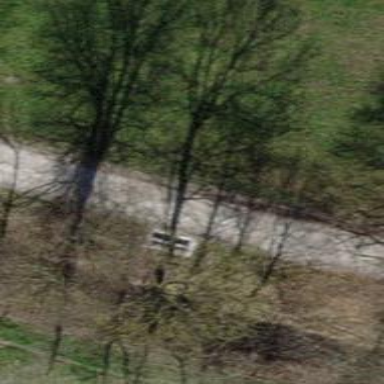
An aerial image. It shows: Bench for seating.